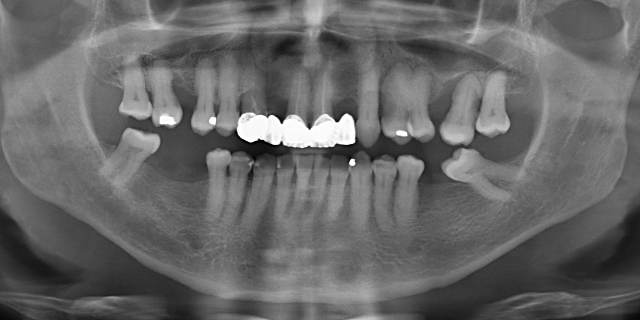
adult